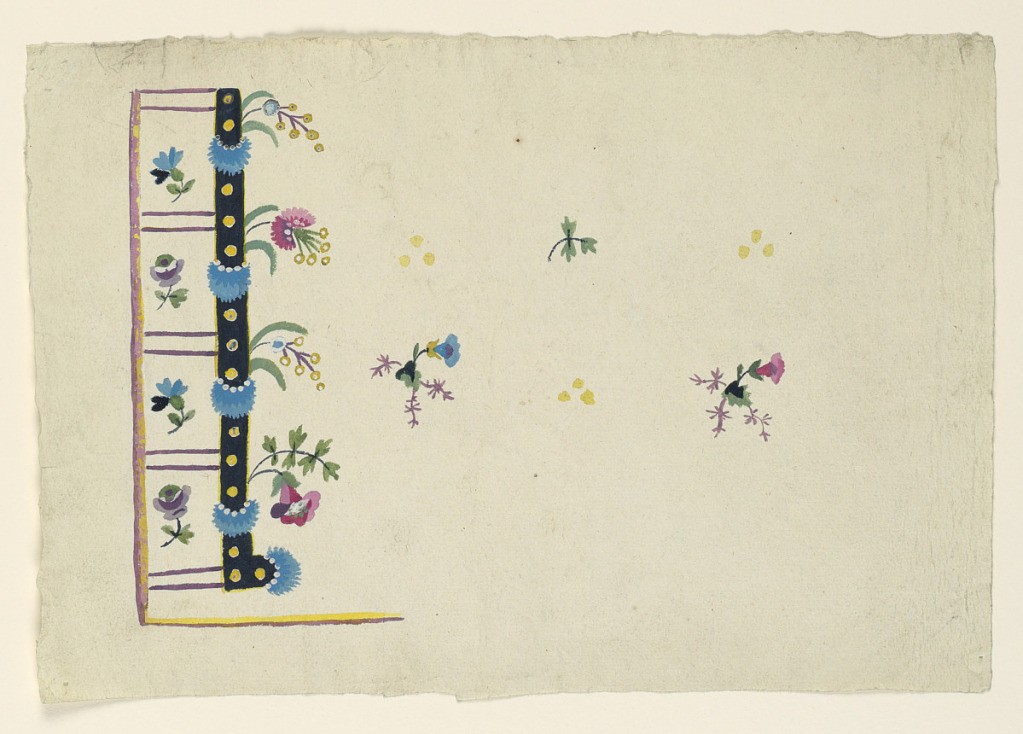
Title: Design for the Embroidery of a Man's Waistcoat
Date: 1780–1790
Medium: Brush and gouche, white on paper
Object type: Drawing
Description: Five buttonholes are shown over a rectangular violet and yellow edged corner at left. A black, yellow edged moulding connects the inner ends of the botton holes and is to run parallel to the bottom edge of the waistcoat. Blue feathery wreaths and three dots are to alternate as decorations of the moulding, from the inner side of which boughs grow. Flower boughs are shown between the buttonholes. The field is to be decorated with rows of three dots alternating in alternative rows with a leaf bough and with a half flower plant.